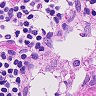
Metastatic tissue present: no